Question: I'm developing an App for iOS and Android, I'm using + Phonegap Build. My navigation App is based on JQuery Mobile listviews. I have pages with links inside the listviews to go another pages.
The problem is that are pre-selected () items when go from one page with listview to another with listview.
The pre-selected item is the 'n' number that you selected in the first one. For example: if in the first page you selected the third item, in the second page will be pre-selected (highligthed) the third item.
My listviews are normal, just like this:
'''
<div data-role="content">
<ul data-role="listview">
<li><a href="paginas/asociaciones.html">Asociaciones / Misiones</a></li>
<li><a href="paginas/hospitales.html">Hospitales</a></li>
<li><a href="paginas/uniones.html">Uniones</a></li>
<li><a href="paginas/universidades.html">Universidades</a></li>
</ul>
</div>
'''
Here is a screen how it see when the second page is loaded. It's highlighted an item by default:

This bug it's shown only in mobile devices (iOS and Android); in mobile browsers and installed App.
I've not founded a solution for this JQuery Mobile bug. Any idea how fix it? Thanks!
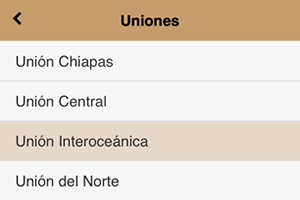
Answer: Debugging my App with Safari's web inspector I see that JQM applies automatically the ':hover' class to this kind of listviews.
Like in the mobile environment the hover doesn't exist I modify my CSS class '.ui-listview .ui-btn:hover' of my JQM theme and changing the 'background-color'. Like this:
'''
.ui-listview .ui-btn:hover {
background-color: transparent!important;
}
'''